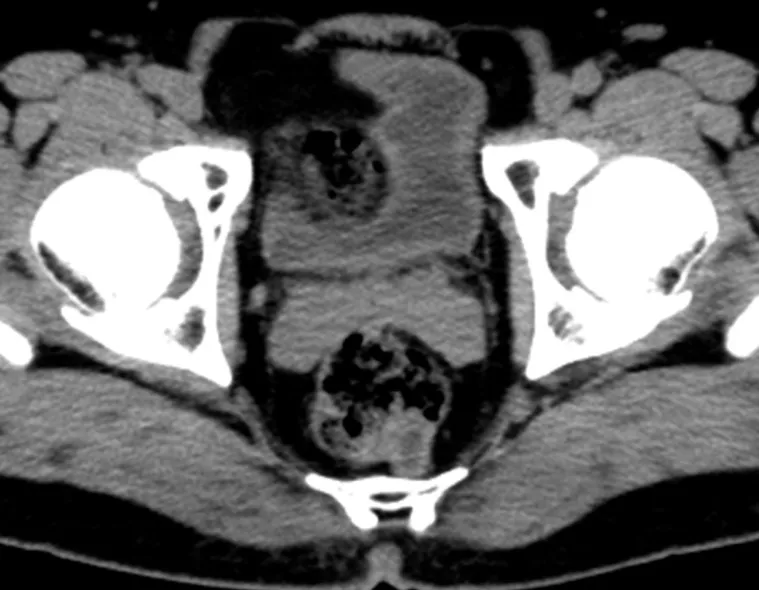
Pelvic CT finding. Pelvic CT showed that a 20-mm low density mass at posterior of lower rectum.
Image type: radiology (ct)